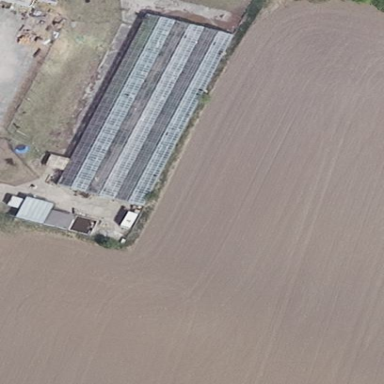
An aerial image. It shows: Greenhouse with round-shaped roof oriented along its structure.